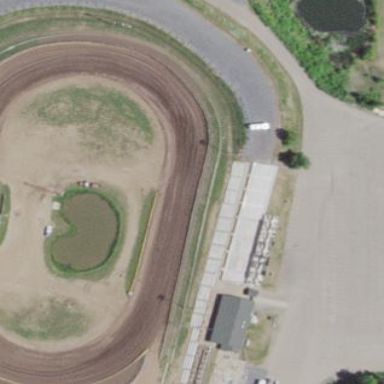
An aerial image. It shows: Clay raceway.